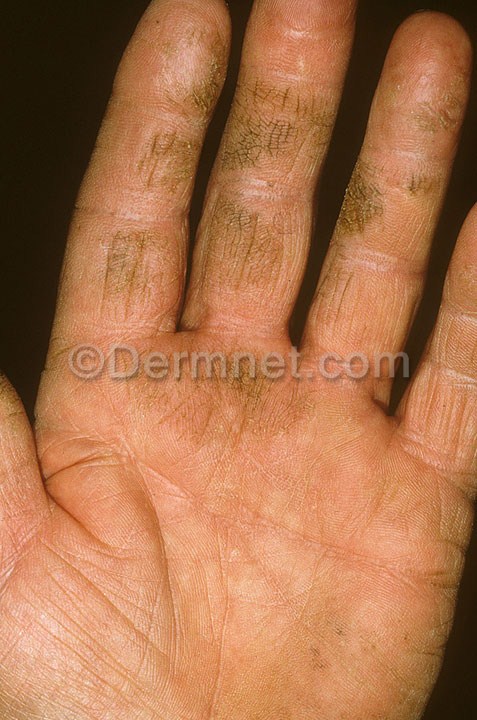
Disease: Eczema Photos